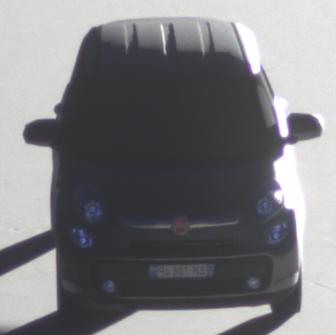
Make: Fiat
Model: 500L 1.4 16V
Detailed model: 500L (199)
Model produced from: 2012/10
Model produced until: 2017/05
Doors: 5
Color: gray
Road condition: dry road
Daytime: sunrise or sunset
Contrast: high contrast